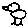
Label: bird